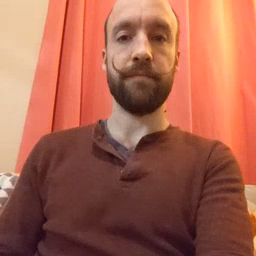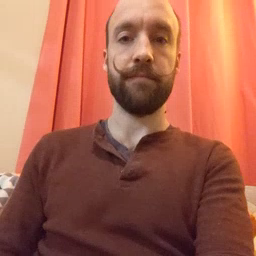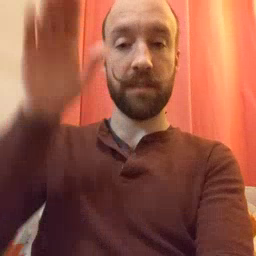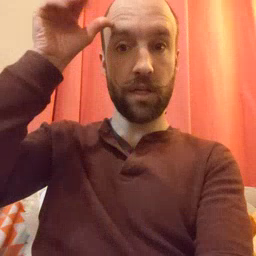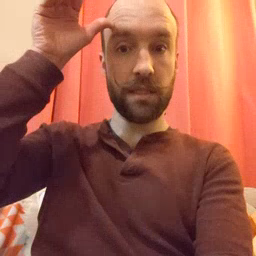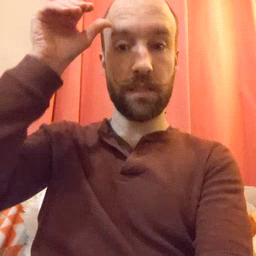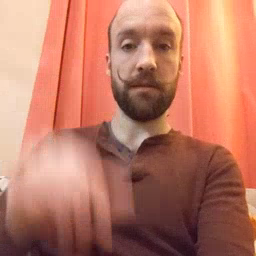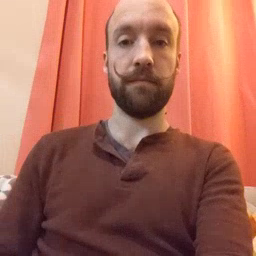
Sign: donkey